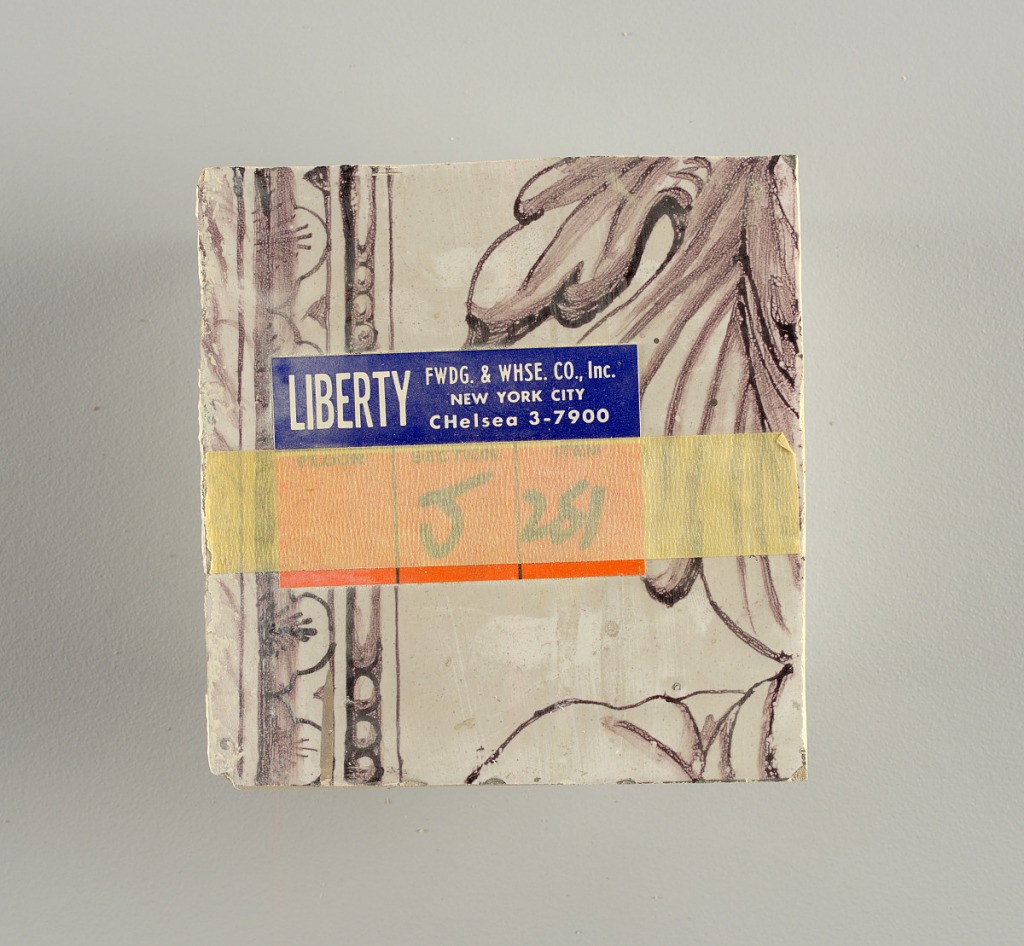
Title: Wall facing
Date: ca. 1725
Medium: tin-glazed earthenware, underglaze
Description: Two vertical rectangles, twenty-three tiles high.  A) Nine tiles wide at top; seven tiles wide at bottom.  B) Ten and one-half tiles wide.

Arabesque design of foliage.  A) with centered figure of Justice under a canopy.  B) with centered urn.